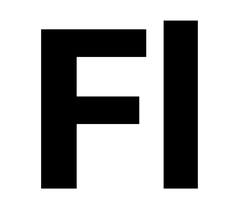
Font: Roboto_ExtraBold